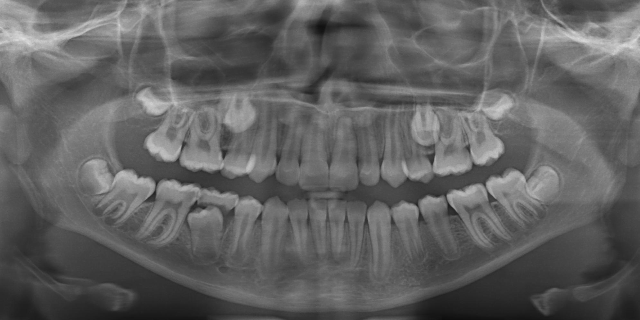
adult